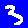
Digit: 3